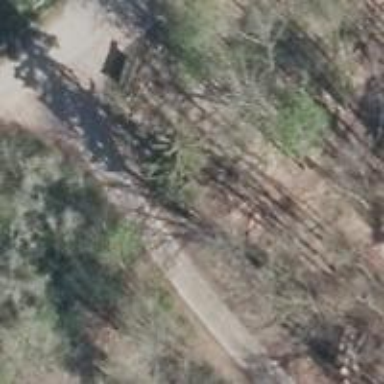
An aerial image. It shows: Driveway with mixed track types of grade 2 and grade 5.